Field crop: maize
Growth stage: 2
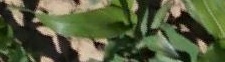
Species: maize